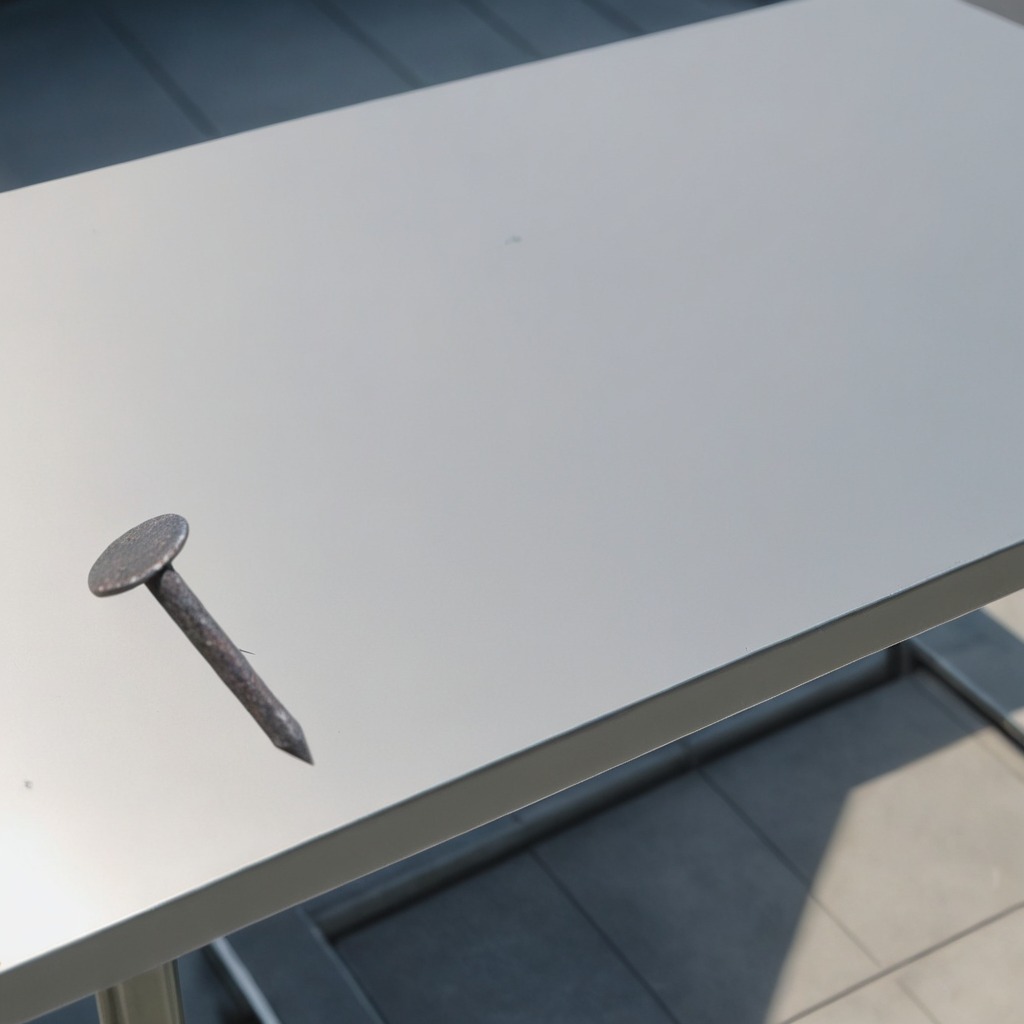
A nail is lying on the table.